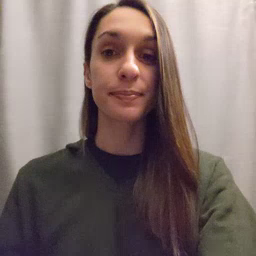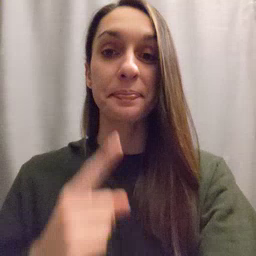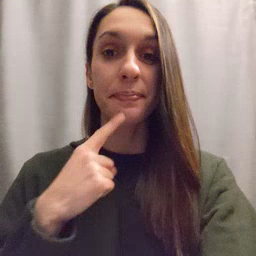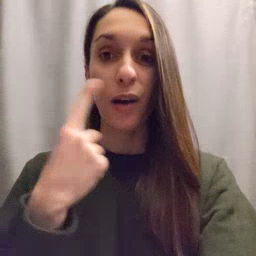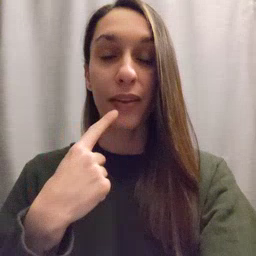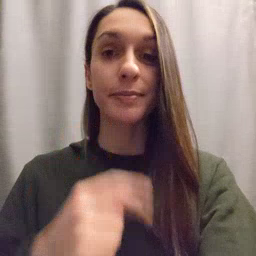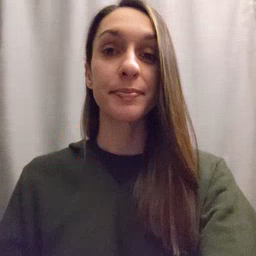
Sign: mouth